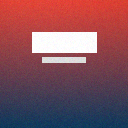
Screen state: on